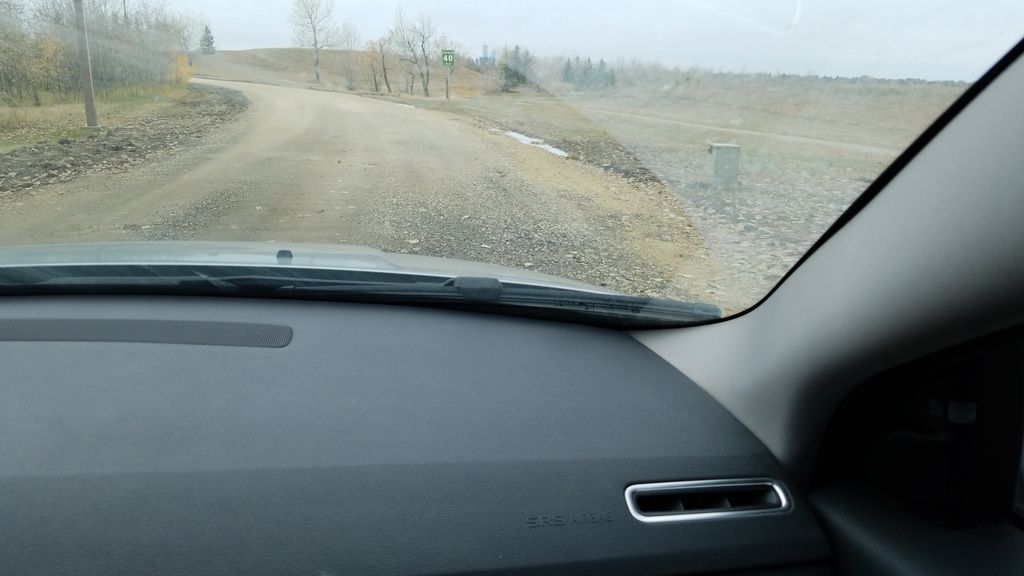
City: edmonton